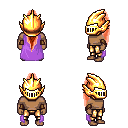
a pixel art fantasy rpg character, male body template, human, dark skin, lavender cape, gold greaves, red extra-long topknot hairstyle, gold helm, leather bracers, four views (front, back, left, right), 2x2 character sprite sheet, small pixel art, hard edges, no anti-aliasing